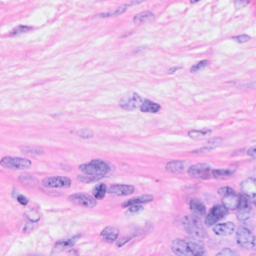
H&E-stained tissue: Breast